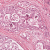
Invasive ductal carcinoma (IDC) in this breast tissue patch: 0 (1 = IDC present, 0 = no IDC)